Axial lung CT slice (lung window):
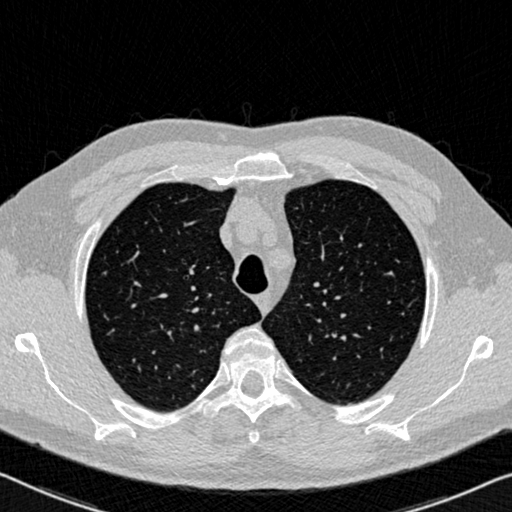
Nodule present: no